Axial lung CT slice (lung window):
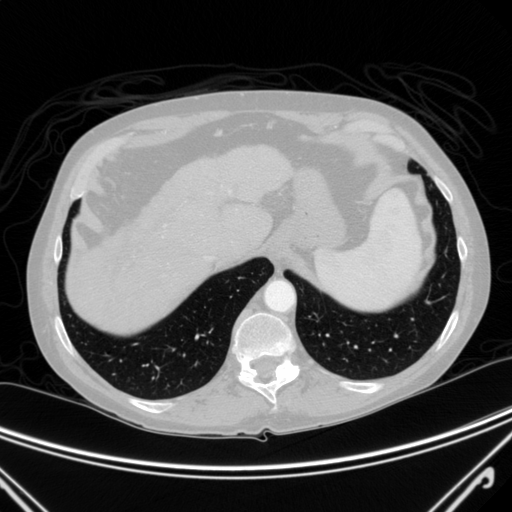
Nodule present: no